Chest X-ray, AP view. Patient: 27 years old, sex F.
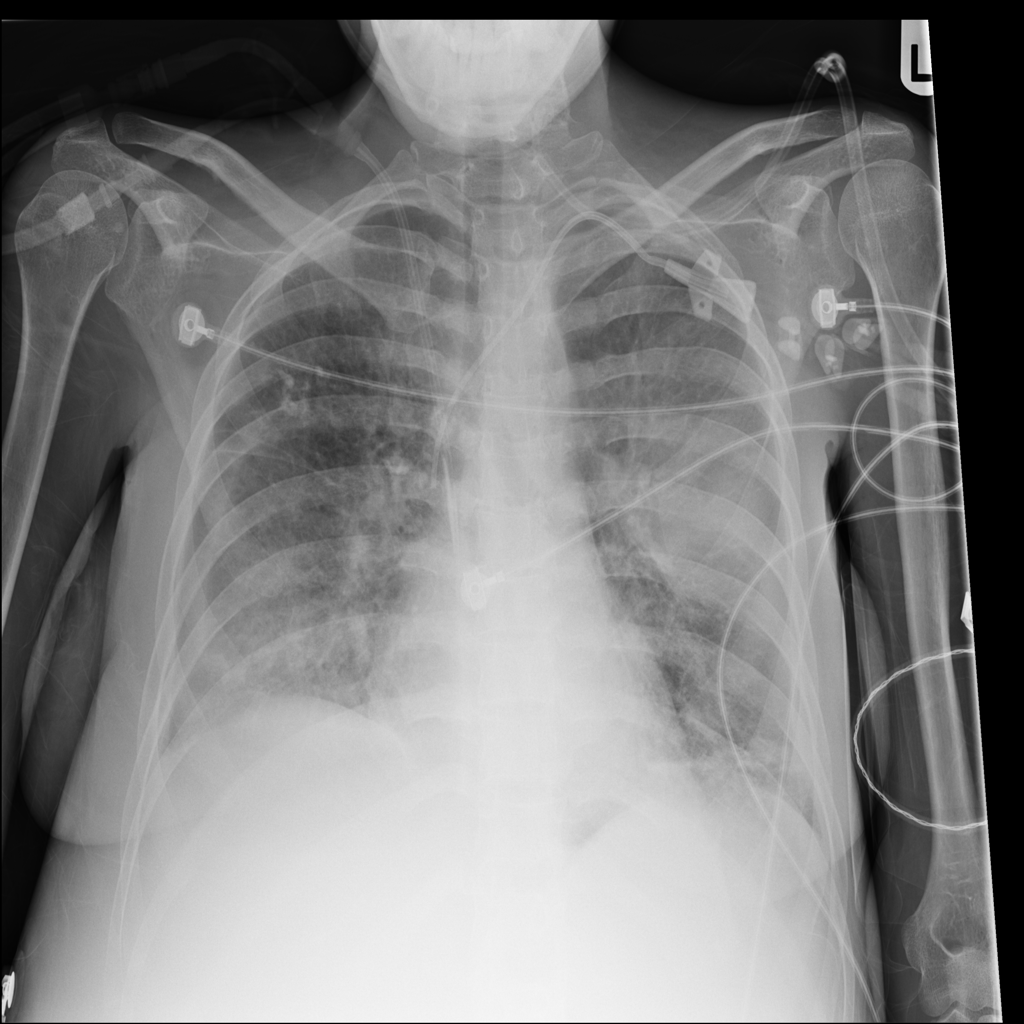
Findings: No Finding